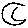
Label: moon